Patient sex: F
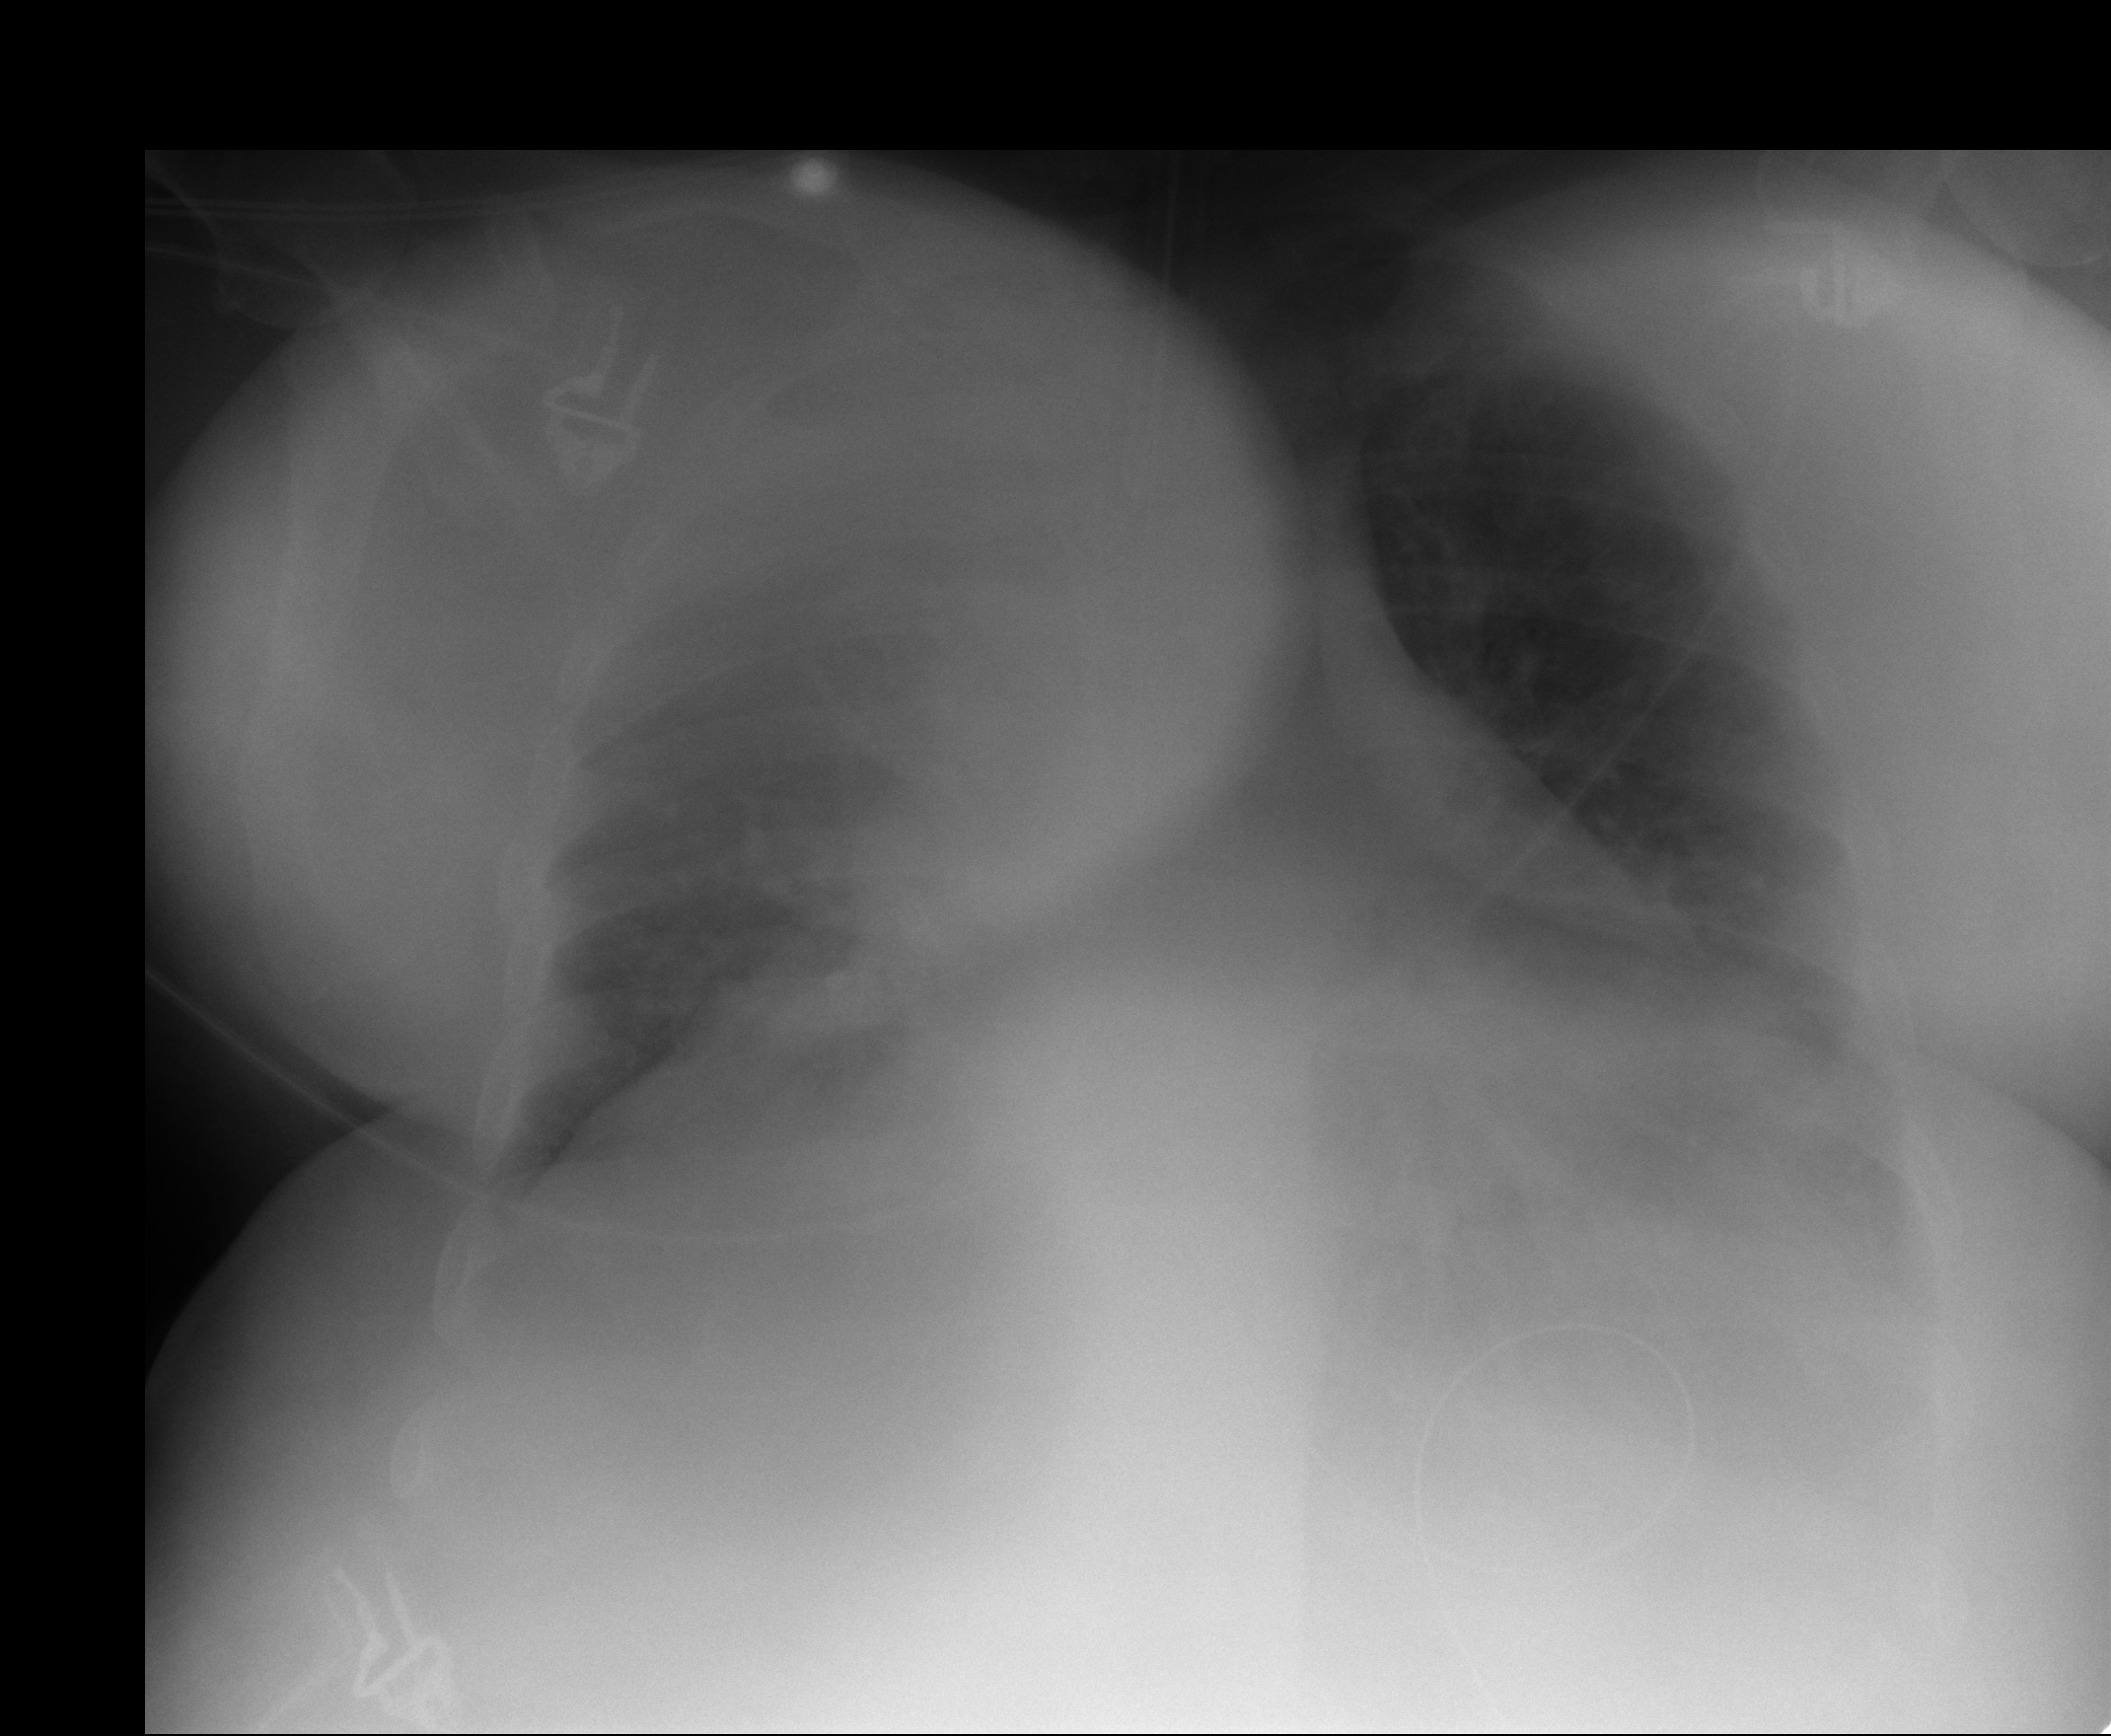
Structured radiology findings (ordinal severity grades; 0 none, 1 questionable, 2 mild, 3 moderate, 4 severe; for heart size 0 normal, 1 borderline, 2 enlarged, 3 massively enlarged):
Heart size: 0
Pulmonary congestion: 2
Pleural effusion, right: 0
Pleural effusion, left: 0
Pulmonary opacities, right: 2
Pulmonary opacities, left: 2
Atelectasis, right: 2
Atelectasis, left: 2